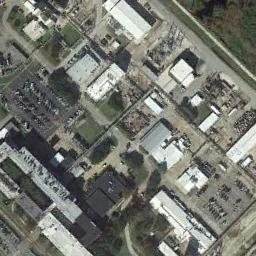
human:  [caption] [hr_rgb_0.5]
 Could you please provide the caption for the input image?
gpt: There are numerous houses of different shapes and sizes in the industrial zone .

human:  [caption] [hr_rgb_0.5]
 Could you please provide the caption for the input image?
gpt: The industrial area has lots of industrial equipment, Some workshops and green areas .

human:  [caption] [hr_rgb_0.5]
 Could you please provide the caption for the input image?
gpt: The houses in the industrial area are very monochromatic .

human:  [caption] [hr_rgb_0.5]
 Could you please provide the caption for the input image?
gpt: In an industrial area, There are neatly planned factories and roads, Green belts, And parking lots for cars and goods .

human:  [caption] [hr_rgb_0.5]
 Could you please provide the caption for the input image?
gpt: There are many white buildings on the industrial area .